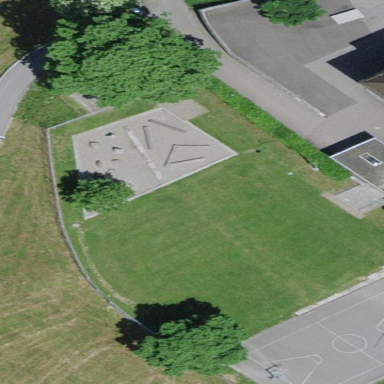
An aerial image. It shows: Playground area for leisure land.